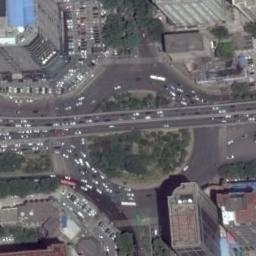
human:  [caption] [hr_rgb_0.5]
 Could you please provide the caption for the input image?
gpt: The roundabout with four exits and entrances is in the commercial area and an overpass is over the roundabout .

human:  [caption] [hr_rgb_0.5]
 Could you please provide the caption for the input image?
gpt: There are many cars at the roundabout .

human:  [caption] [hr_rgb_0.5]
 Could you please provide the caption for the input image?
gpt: The roundabout is next to buildings and trees .

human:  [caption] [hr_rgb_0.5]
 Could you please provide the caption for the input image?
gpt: There are many bifurcation roads with many moving and waiting vehicles, And many neatly arranged tall buildings and some trees around the roundabout .

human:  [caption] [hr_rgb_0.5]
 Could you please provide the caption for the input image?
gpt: There are many cars and some buildings around the roundabout .